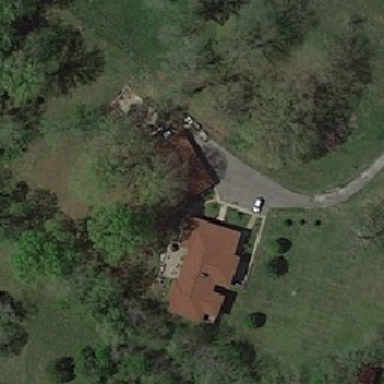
This is a red roof house .